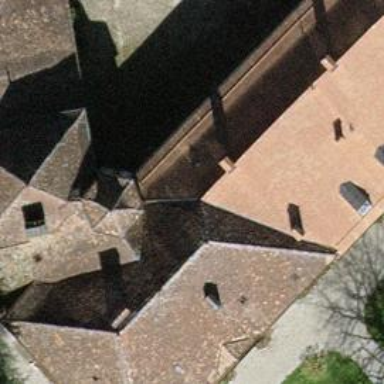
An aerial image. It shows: Stately castle with historic significance.